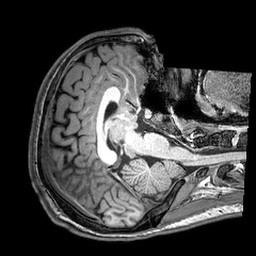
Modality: T1w
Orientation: axial
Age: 21
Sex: male
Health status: healthy
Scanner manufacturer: philips
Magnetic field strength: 3 T